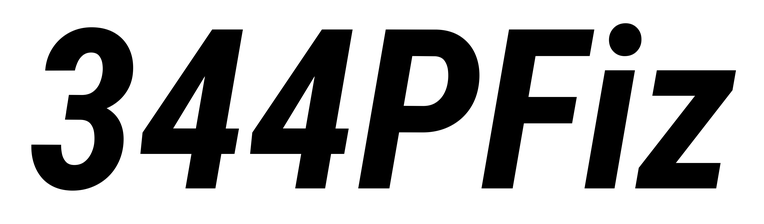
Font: Roboto-Italic_Condensed_Bold_Italic